Question: I tried all ways that I know in Selenium web driver, but I could not resolve the 'Stale Element Reference Exception'. I have tried 'implicit wait', 'explicit wait', and 'fluent wait' in Selenium web driver.
My HTML looks like the screenshot below. I have to click all li options in this list.

If I loop this using 'foreach', 'for', or 'Iterator' I can click the first option but the second option throws a 'Stale Element Reference Exception'.
'''
List<WebElement> chapterNames = driver.findElements(By.xpath("//*[@id='ctl00_PageContent_ddlreviewCat_DropDown']/child::div/ul/li"));
//List<WebElement> chapterQues = driver.findElements(By.xpath("//*[@id='ctl00_PageContent_grdReviewDocDetailList_ctl00']/child::tbody/tr/td[1]"));
WebElement ChapterNamedrpdwn = driver.findElement(By.id("ctl00_PageContent_ddlreviewCat_Input"));
Thread.sleep(2000);
for (int i = 0; i < chapterNames.size(); i++) {
try {
wait=new WebDriverWait(driver,30);
ChapterNamedrpdwn.click();
wait.until(ExpectedConditions.refreshed(ExpectedConditions.visibilityOfAllElements(chapterNames)));
chapterNames.get(i).click();
System.out.println(chapterNames.get(i).getAttribute("innerHTML")+ " clicked..");
Thread.sleep(3000);
}
catch(Exception e) {
System.out.println(e.getMessage());
}
}
'''
> stale element reference: element is not attached to the page document
(Session info: chrome=86.0.4240.198)
For documentation on this error, please visit:
<URL>
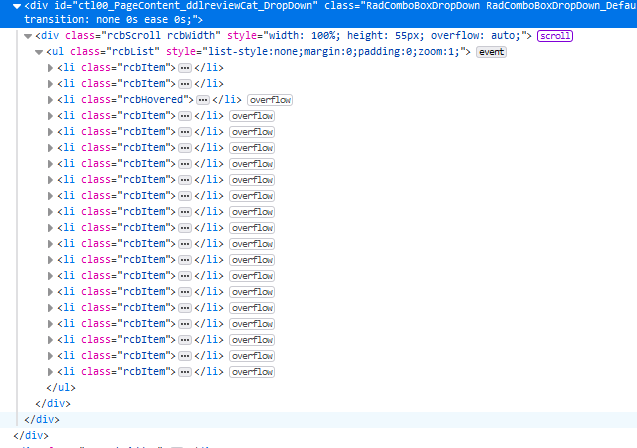
Answer: In your code you wait for a refresh - if your DOM is changed, old references are not usable anymore (your driver tells you this). You will have to reacquire reference to LIs in the next every time after you clicked it again